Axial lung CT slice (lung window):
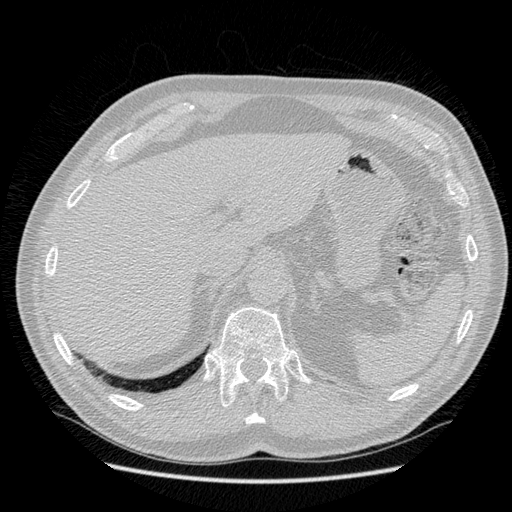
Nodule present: no